Field crop: maize
Growth stage: 1
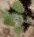
Species: chenopodium